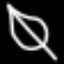
Label: leaf